Question: I have a form that is dynamically created on the client side. It resembles a library search form (see image of example). From a Javascript/Client-Side point of view, it would be hard to have each row rename its self with a number attached to its name (so I would now which elements were in the same row, and in what order the rows are). Can I trust that the form will be passed in order? As in, the first item with 'name=type' and the first item with 'name=value' will have been in the first row...
Image (Note that this is not my actual form, but notice how you can dynamically add rows in this example):

I'm using GET, by the way.
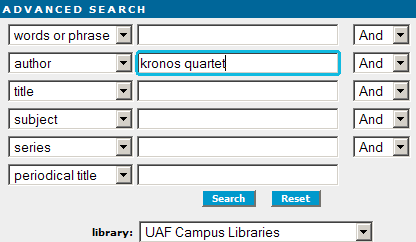
Answer: Don't. If you suffix the name with '[]' then it will create an array in '$_GET'/'$_POST' under the name before the brackets in the same order that they appear in the form. You can then use normal array operations to get/zip the values from the arrays.